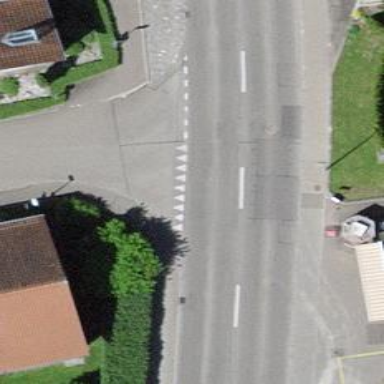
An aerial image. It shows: Public transport stop position.